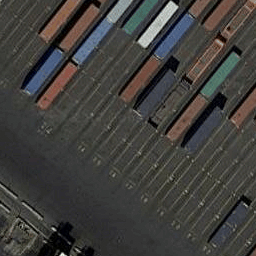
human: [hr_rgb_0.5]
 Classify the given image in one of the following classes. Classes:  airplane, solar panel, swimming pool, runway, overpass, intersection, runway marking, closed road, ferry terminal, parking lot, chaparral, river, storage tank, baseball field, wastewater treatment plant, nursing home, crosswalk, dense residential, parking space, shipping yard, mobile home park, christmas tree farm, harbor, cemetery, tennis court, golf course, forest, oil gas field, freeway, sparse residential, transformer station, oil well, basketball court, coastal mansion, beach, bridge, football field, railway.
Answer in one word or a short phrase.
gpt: shipping yard